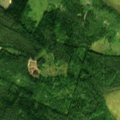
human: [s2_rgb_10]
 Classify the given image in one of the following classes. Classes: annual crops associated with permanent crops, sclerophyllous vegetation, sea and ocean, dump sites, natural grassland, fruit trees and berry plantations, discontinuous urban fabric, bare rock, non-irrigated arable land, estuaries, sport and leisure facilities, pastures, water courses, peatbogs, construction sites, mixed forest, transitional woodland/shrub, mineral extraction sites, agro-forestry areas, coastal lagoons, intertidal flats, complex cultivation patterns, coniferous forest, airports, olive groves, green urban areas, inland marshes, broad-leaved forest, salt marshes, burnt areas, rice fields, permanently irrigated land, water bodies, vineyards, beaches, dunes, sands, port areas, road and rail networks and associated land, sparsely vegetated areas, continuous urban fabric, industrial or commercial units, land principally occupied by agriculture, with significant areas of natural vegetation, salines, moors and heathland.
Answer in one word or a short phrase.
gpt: coniferous forest, mixed forest, transitional woodland/shrub, peatbogs